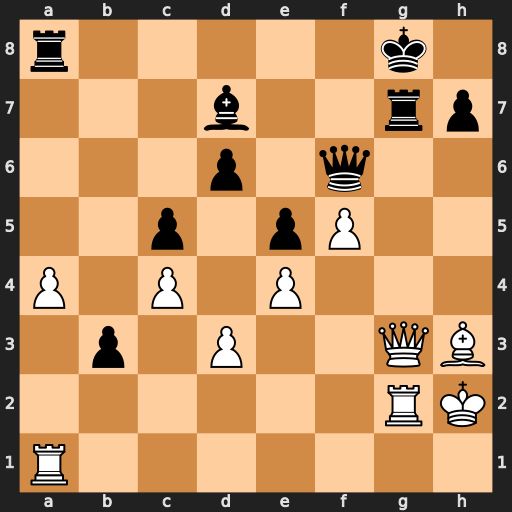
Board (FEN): r5k1/3b2rp/3p1q2/2p1pP2/P1P1P3/1p1P2QB/6RK/R7
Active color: w
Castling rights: -
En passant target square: -
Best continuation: Qxg7+ Qxg7 Rxg7+ Kxg7 f6+ Kxf6 Bxd7